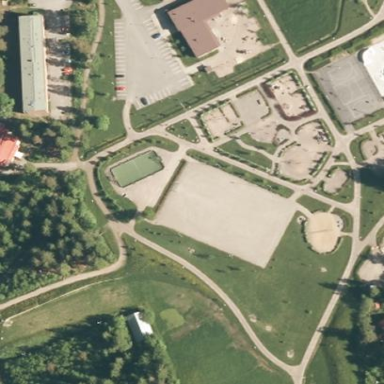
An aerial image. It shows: Soccer pitch for leisureland activities.